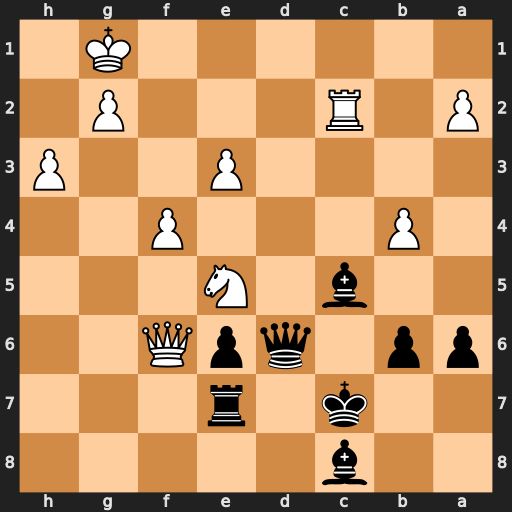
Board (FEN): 2b5/2k1r3/pp1qpQ2/2b1N3/1P3P2/4P2P/P1R3P1/6K1
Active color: b
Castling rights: -
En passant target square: -
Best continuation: Qd1+ Kh2 Qxc2